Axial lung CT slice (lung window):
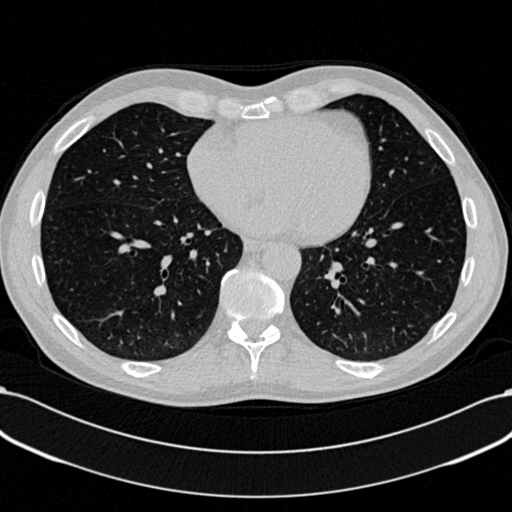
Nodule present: no